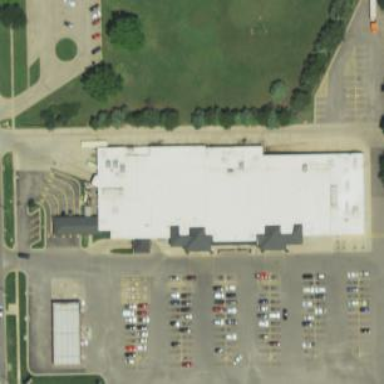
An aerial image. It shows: Store building.